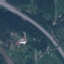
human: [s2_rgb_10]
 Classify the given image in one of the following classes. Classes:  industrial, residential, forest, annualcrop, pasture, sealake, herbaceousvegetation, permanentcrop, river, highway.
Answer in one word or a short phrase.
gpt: Highway